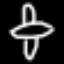
Label: airplane